Question: I have a section defined like this:
'''
<footer>
<section id="content">
<section id="footer-links" class="center">
<a href="index.php" class="float-left">Home</a>
<a href="about.html" class="float-left">About</a>
<a href="contact.html" class="float-left">Contact</a>
<a href="terms.html" class="float-left">Terms and Conditions</a>
</section>
</section>
</footer>
'''
And I've applied the following CSS:
## footer
'''
background-color:
rgb(53, 53, 181);
color:
rgb(255, 255, 255);
display: block;
font-size: 16px;
height: 100px;
width: 1424px;
'''
## section (#content)
'''
background-color:
rgba(0, 0, 0, 0);
color:
rgb(255, 255, 255);
display: block;
font-size: 16px;
height: 19px;
margin-bottom: 0px;
margin-left: 312px;
margin-right: 312px;
margin-top: 0px;
position: relative;
width: 800px;
'''
## section (#footer-links)
'''
background-color:
rgba(0, 0, 0, 0);
color:
rgb(255, 255, 255);
display: inline-block;
font-size: 16px;
height: 19px;
margin-left: 0px;
margin-right: 0px;
width: 332px;
'''
## a
'''
background-color:
rgba(0, 0, 0, 0);
border-bottom-color:
rgb(222, 222, 222);
border-bottom-style: dotted;
border-bottom-width: 1px;
color:
rgb(222, 222, 222);
cursor: auto;
display: block;
float: left;
font-size: 16px;
height: 18px;
margin-right: 16px;
text-decoration: none;
width: 39px;
'''

But, as you can see, it left aligned the 'section'. Hopefully you all can help!
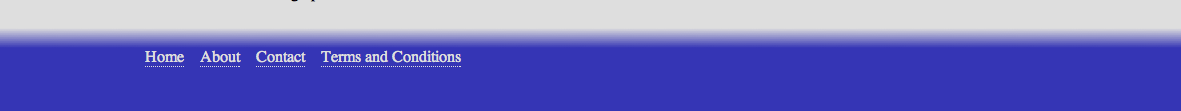
Answer: This particular use of 'display: inline-block' is probably not what you're after (and I think the 'float: left' part is also probably the wrong approach. For instance:
'''
<footer>
<section id="content">
<nav id="footer-links" class="center">
<a href="index.php" class="float-left">Home</a>
<a href="about.html" class="float-left">About</a>
<a href="contact.html" class="float-left">Contact</a>
<a href="terms.html" class="float-left">Terms and Conditions</a>
</nav>
</section>
</footer>
'''
Note the use of 'nav' instead of a second 'section' (semantically). Next, I'll clean up and address the issue of "centering" the links by centering the 'nav' using 'margin: 0 auto'. You need a 'width' on both the parent '#content' the 'nav':
'''
html, /* This part allows me to set margin: 0 auto; on footer. */
body {
width: 100%;
margin: 0;
padding: 0;
}
footer {
background-color: rgb(53, 53, 181);
color: rgb(255, 255, 255);
display: block;
font-size: 16px;
height: 100px;
width: 600px; /* Note this line. */
padding: 10px;
margin: 0 auto; /* Note this line. */
}
#content {
background-color: rgba(0, 0, 0, 0);
color: rgb(255, 255, 255);
font-size: 16px;
height: 19px;
margin-bottom: 0;
width: 600px; /* The same width as footer. Keep that in mind. */
}
#footer-links {
background-color: rgba(0, 0, 0, 0);
color: rgb(255, 255, 255);
font-size: 16px;
height: 19px;
margin: 0 auto;
width: 400px; /* 200px less than #content and footer */
text-align: center; /* HINT! This actually centers the text. */
font-size: 16px;
}
#footer-links a {
background-color: rgba(0, 0, 0, 0);
border-bottom: 1px dotted rgb(222, 222, 222);
color: rgb(222, 222, 222);
cursor: auto;
text-decoration: none;
height: 18px;
display: inline-block; /* So the next line will work. */
margin: 0 8px;
}
'''
<URL>
Now, the 'text-align: center' on '#footer-links a' . That's important to observe here.
I use 'display: inline-block' within on '#footer-links a', which then allows me to set a defined 'margin' and not inherit the '1px dotted' underline on the gaps. , IE7 and lower do not support 'display: inline-block' and you should check first if that's required what it does look like. Personally, I would worry about it too much, unless you really need to support IE7 and () IE6.